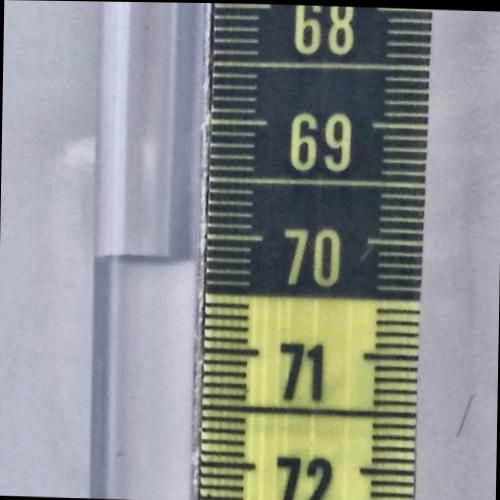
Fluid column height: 70.2 cm